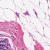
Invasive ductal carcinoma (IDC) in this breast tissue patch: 0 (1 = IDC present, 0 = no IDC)